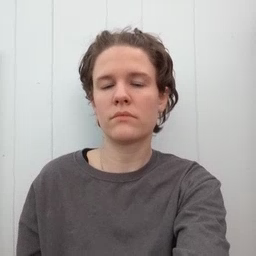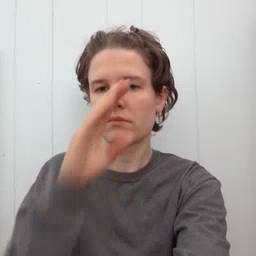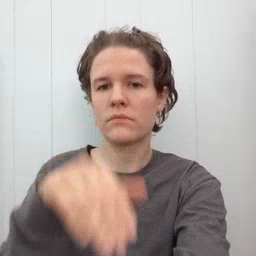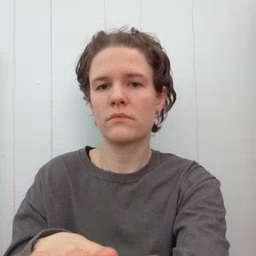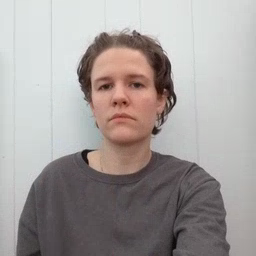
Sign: elephant